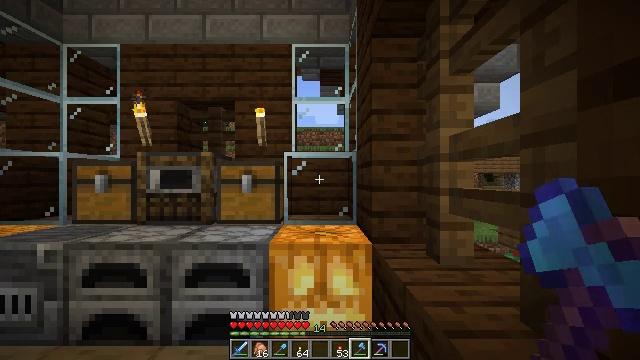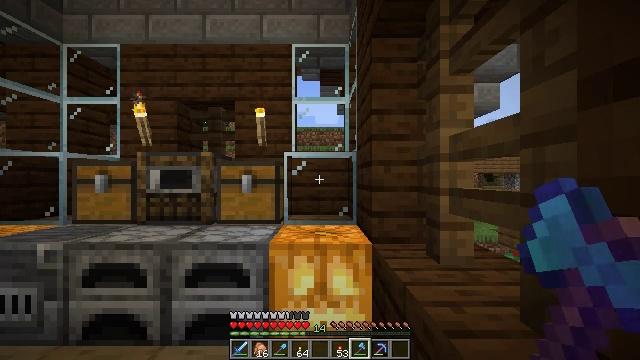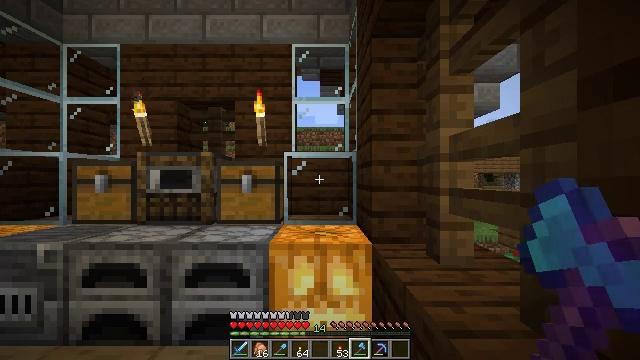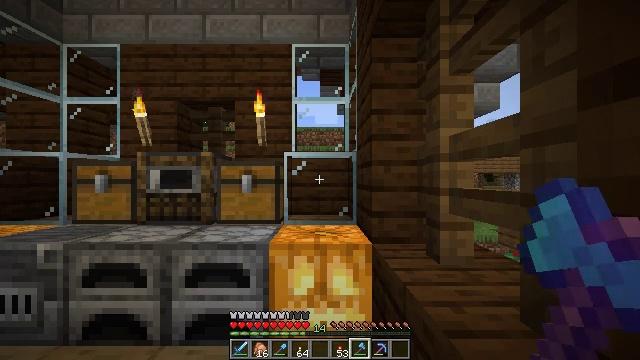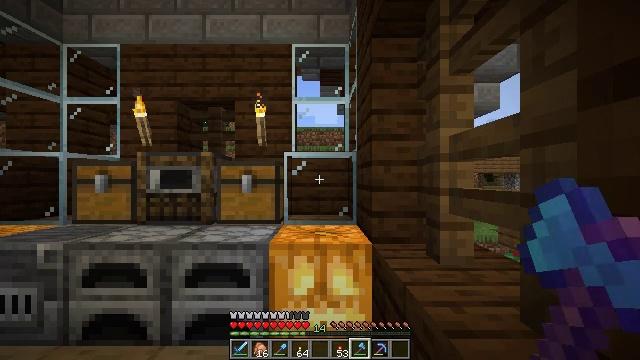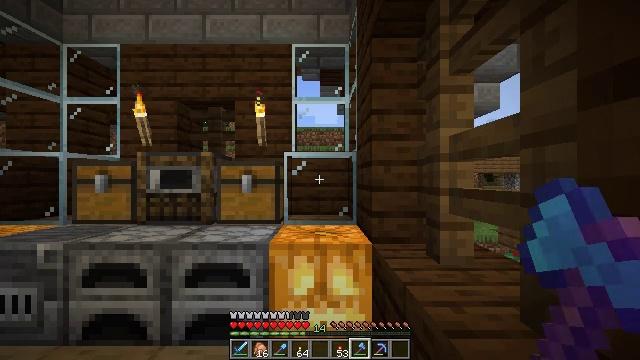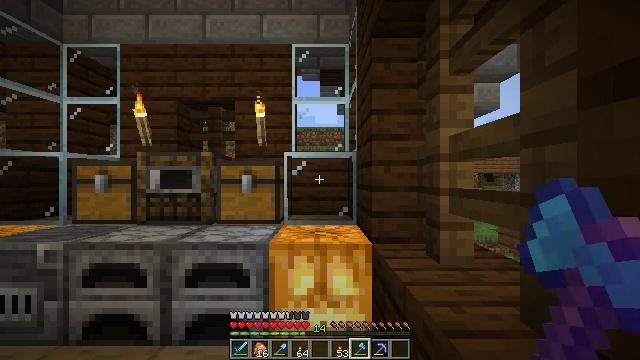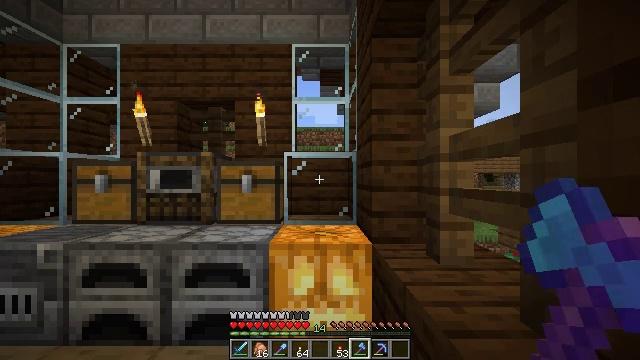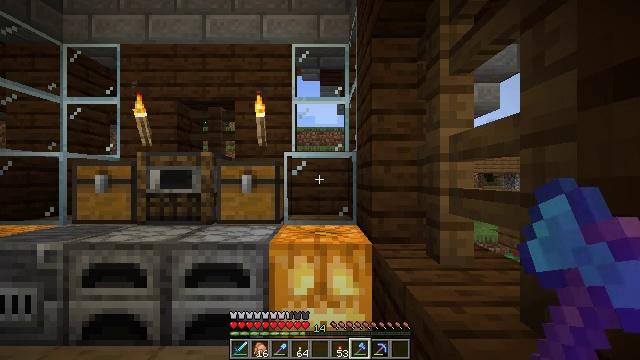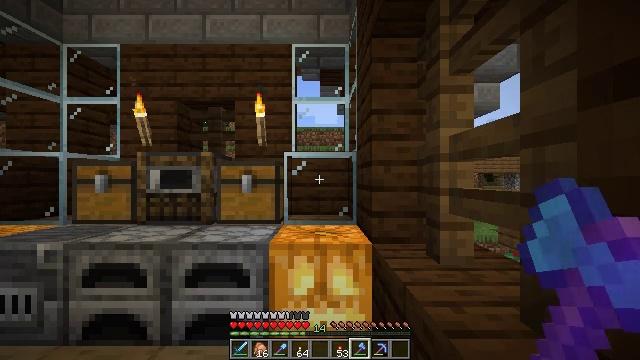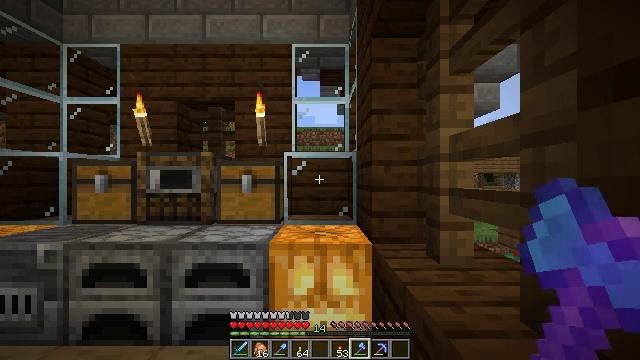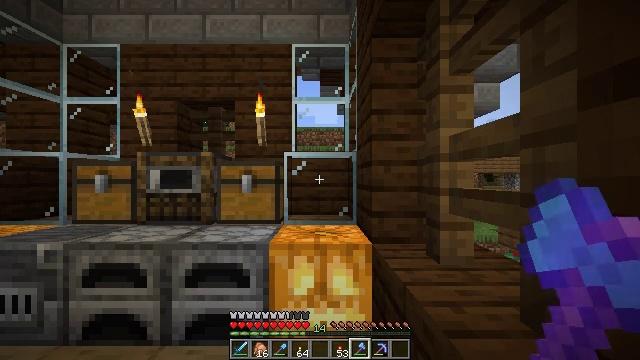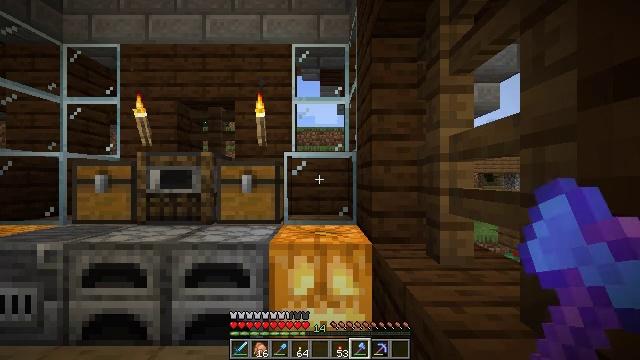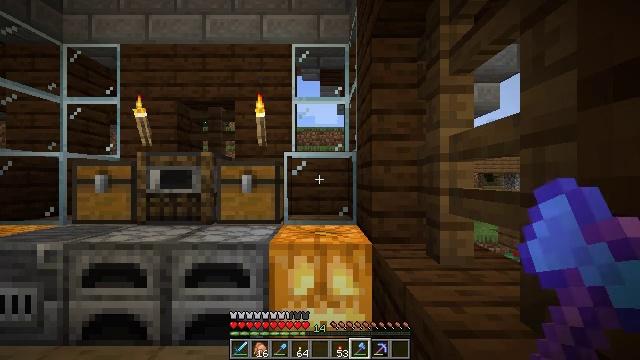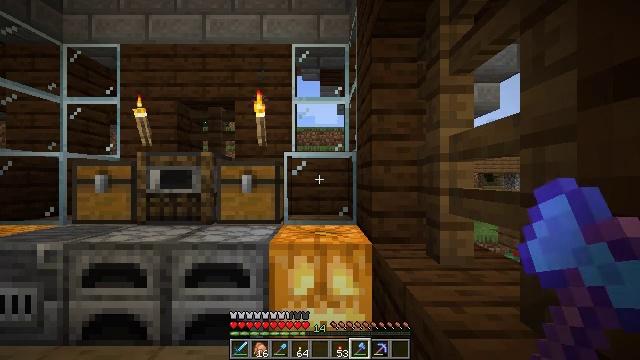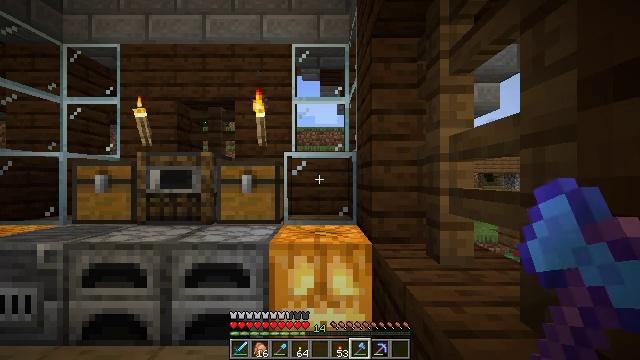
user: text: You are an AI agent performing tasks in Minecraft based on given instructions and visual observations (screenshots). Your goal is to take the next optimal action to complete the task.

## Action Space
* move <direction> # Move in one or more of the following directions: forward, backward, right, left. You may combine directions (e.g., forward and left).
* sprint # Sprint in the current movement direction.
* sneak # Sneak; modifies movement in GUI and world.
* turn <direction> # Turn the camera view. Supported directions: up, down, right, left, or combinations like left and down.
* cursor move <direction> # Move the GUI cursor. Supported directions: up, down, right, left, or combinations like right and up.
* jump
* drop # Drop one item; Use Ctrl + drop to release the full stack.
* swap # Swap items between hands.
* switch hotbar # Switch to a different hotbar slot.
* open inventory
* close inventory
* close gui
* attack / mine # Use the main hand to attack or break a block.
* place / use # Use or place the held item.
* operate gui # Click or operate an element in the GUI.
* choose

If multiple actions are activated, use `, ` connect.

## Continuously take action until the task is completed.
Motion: motion action
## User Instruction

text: Craft a brown bed using wool and a crafting table.
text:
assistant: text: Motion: no_op
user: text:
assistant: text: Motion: no_op
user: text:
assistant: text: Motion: no_op
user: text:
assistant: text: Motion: no_op
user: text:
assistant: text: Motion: no_op
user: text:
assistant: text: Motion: no_op
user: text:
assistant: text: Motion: no_op
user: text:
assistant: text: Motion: no_op
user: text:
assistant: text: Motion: no_op
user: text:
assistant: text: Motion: no_op
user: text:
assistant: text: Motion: no_op
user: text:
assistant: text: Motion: no_op
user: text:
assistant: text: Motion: no_op
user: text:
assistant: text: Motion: no_op
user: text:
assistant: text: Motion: no_op
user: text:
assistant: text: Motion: no_op
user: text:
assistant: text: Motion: no_op
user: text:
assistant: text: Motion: no_op
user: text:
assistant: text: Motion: no_op
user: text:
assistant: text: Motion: no_op
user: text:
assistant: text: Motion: no_op
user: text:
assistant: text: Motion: no_op
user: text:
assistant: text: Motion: no_op
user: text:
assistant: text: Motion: no_op
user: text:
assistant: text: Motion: no_op
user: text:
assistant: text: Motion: no_op
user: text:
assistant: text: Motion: no_op
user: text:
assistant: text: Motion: no_op
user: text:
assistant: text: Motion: no_op
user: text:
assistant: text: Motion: no_op